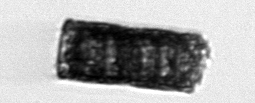
Label: Paralia_sulcata